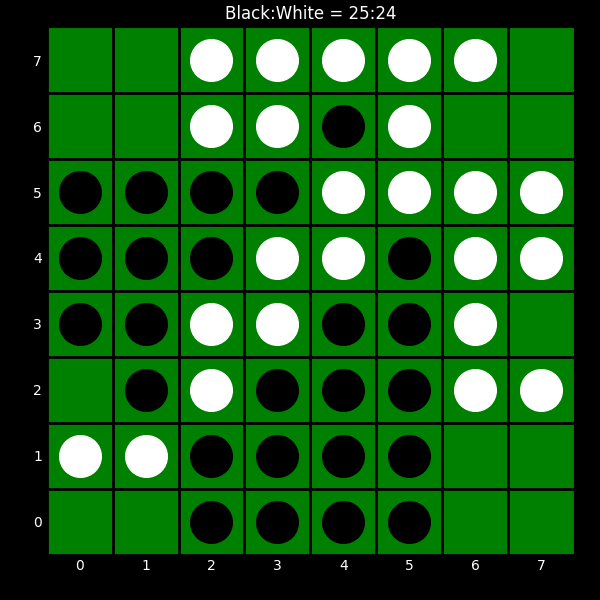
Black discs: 25
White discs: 24